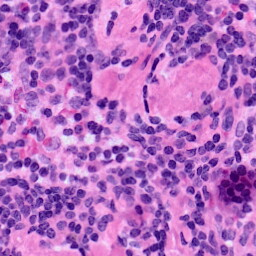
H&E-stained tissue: LymphNode